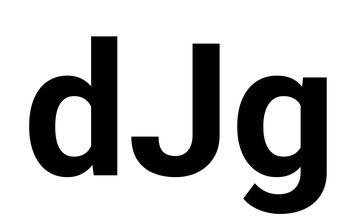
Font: Roboto_Bold